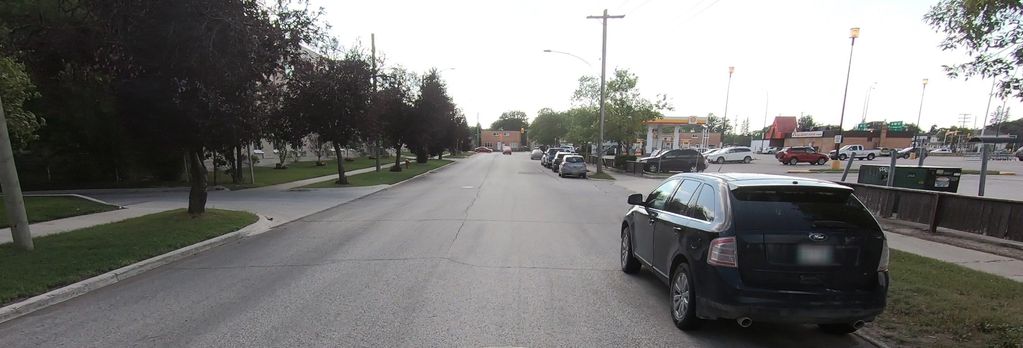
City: winnipeg